Field crop: maize
Growth stage: 2
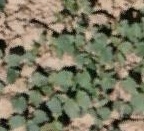
Species: convolvulus